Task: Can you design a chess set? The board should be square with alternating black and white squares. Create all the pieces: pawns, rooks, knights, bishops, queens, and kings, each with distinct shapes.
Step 459:
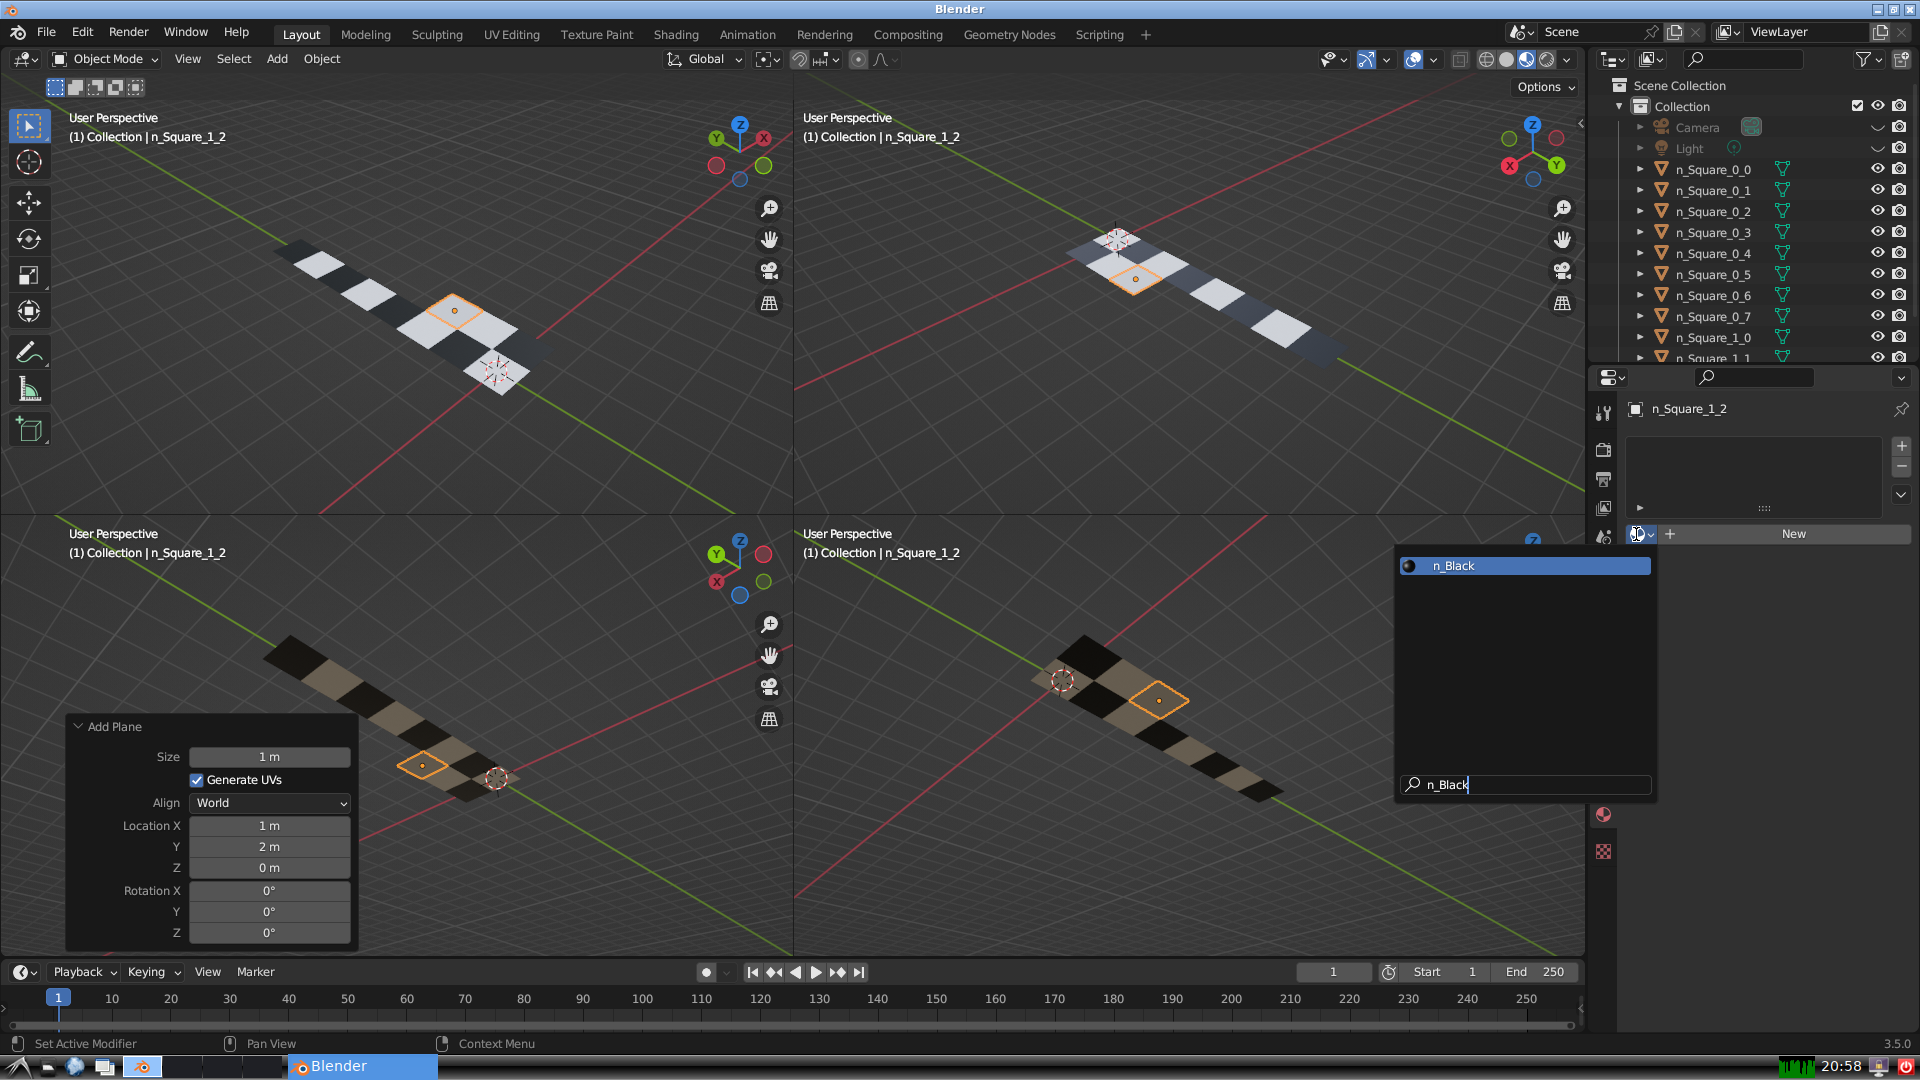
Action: {"key_press": ['Return']}